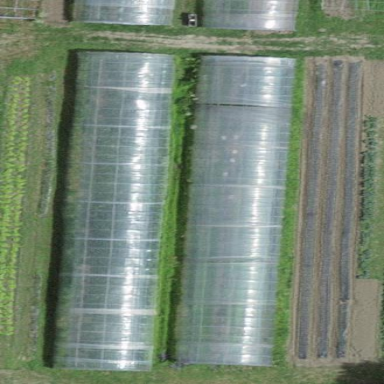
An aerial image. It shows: Greenhouse.